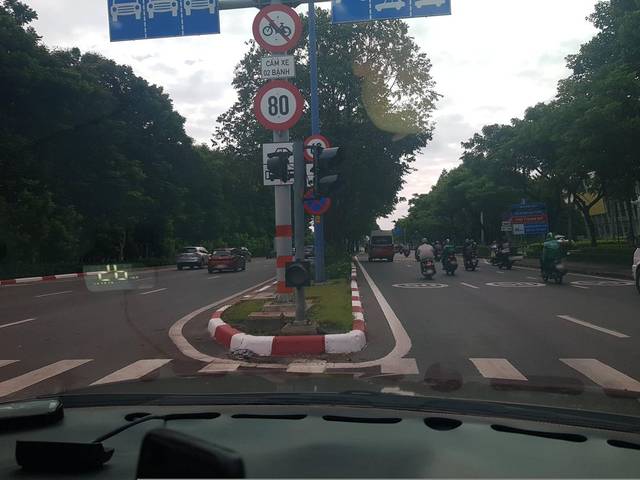
Region: Vietnam
Coordinates: 10.773, 106.723